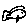
Label: fish